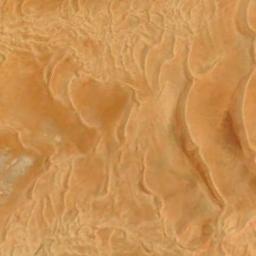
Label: desert